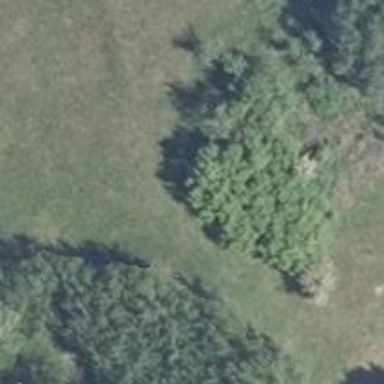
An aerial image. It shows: Beautiful tree in nature.